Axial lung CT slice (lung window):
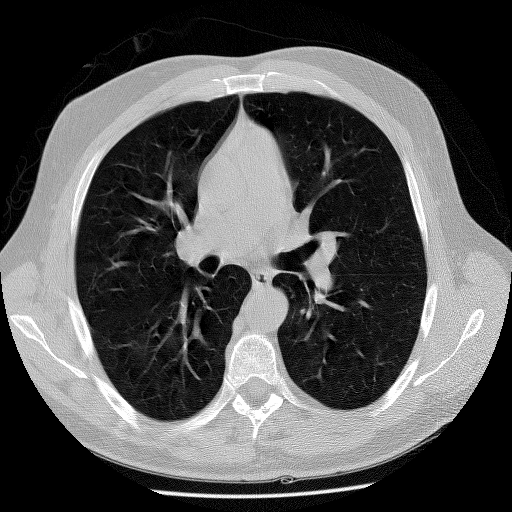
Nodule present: no